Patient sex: M
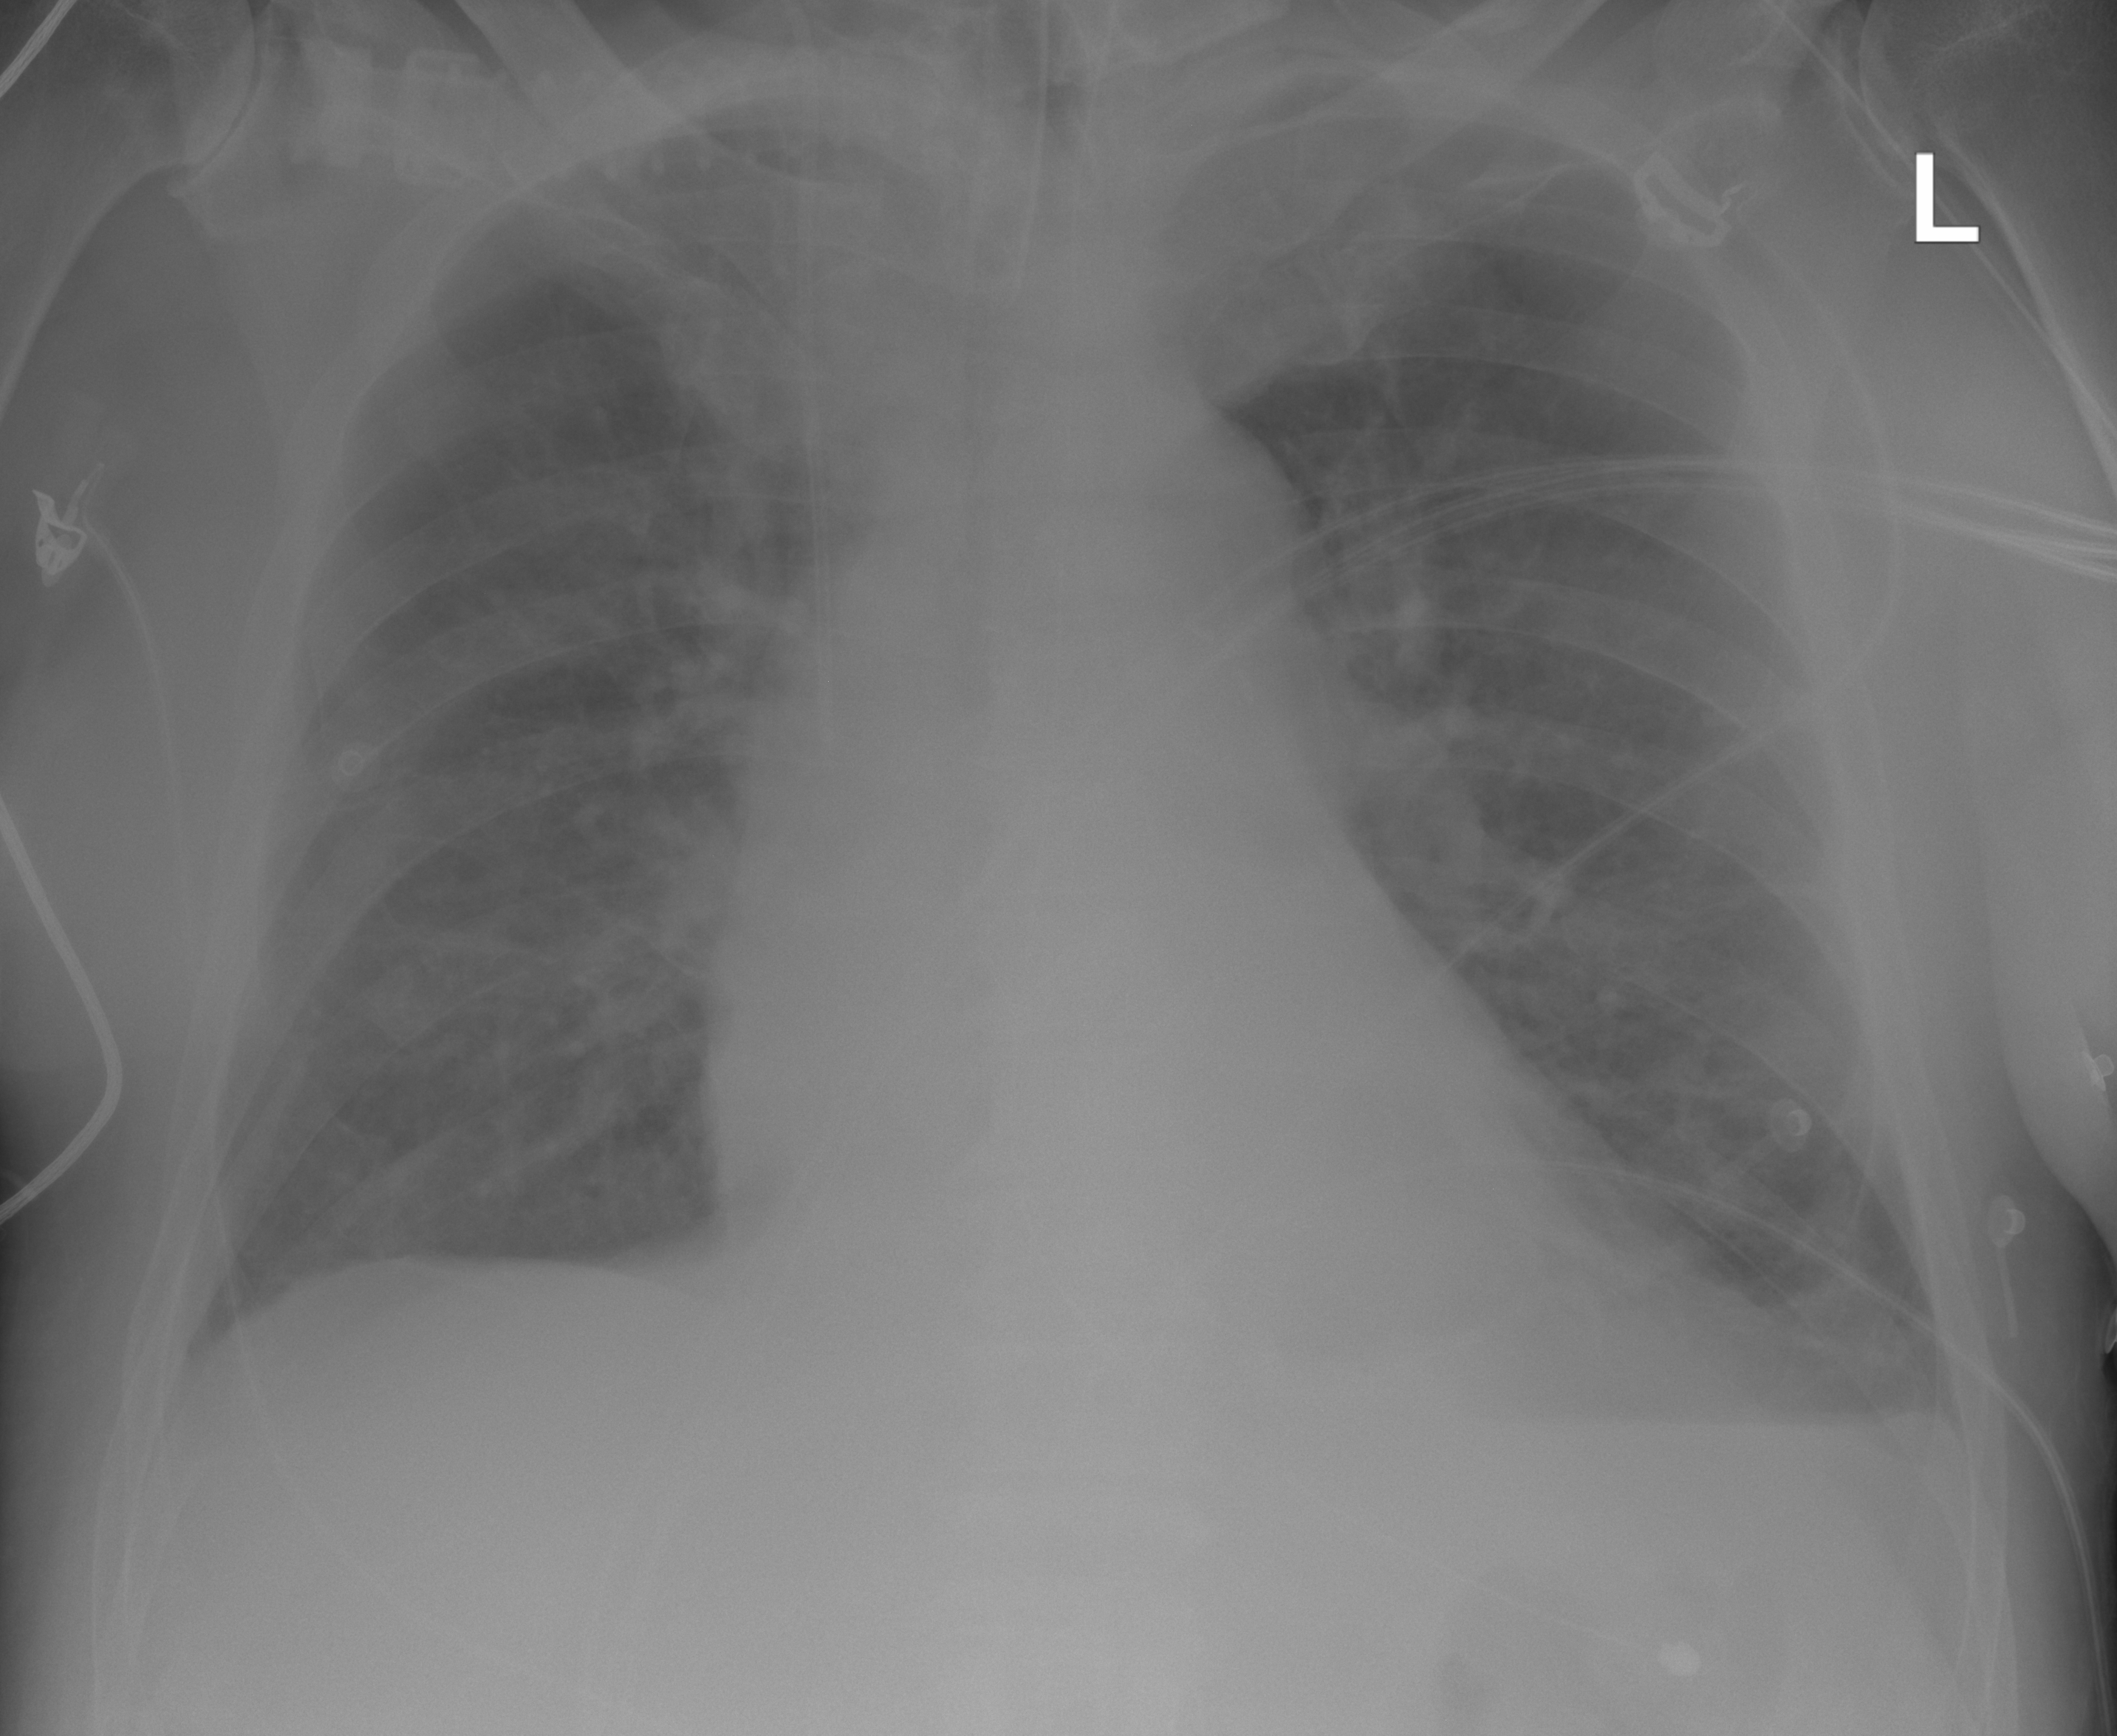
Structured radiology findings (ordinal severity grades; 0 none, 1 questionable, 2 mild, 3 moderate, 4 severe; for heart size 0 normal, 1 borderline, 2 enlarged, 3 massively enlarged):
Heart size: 1
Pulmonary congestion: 0
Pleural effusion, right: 0
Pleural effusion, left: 2
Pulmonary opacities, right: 0
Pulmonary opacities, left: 0
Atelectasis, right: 0
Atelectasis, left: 0